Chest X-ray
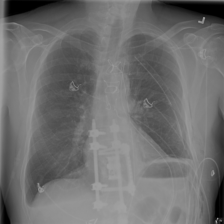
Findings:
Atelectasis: negative
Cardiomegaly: negative
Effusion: negative
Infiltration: negative
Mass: negative
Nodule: negative
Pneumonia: negative
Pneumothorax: negative
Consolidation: negative
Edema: negative
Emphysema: negative
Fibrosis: negative
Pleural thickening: negative
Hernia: negative